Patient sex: M
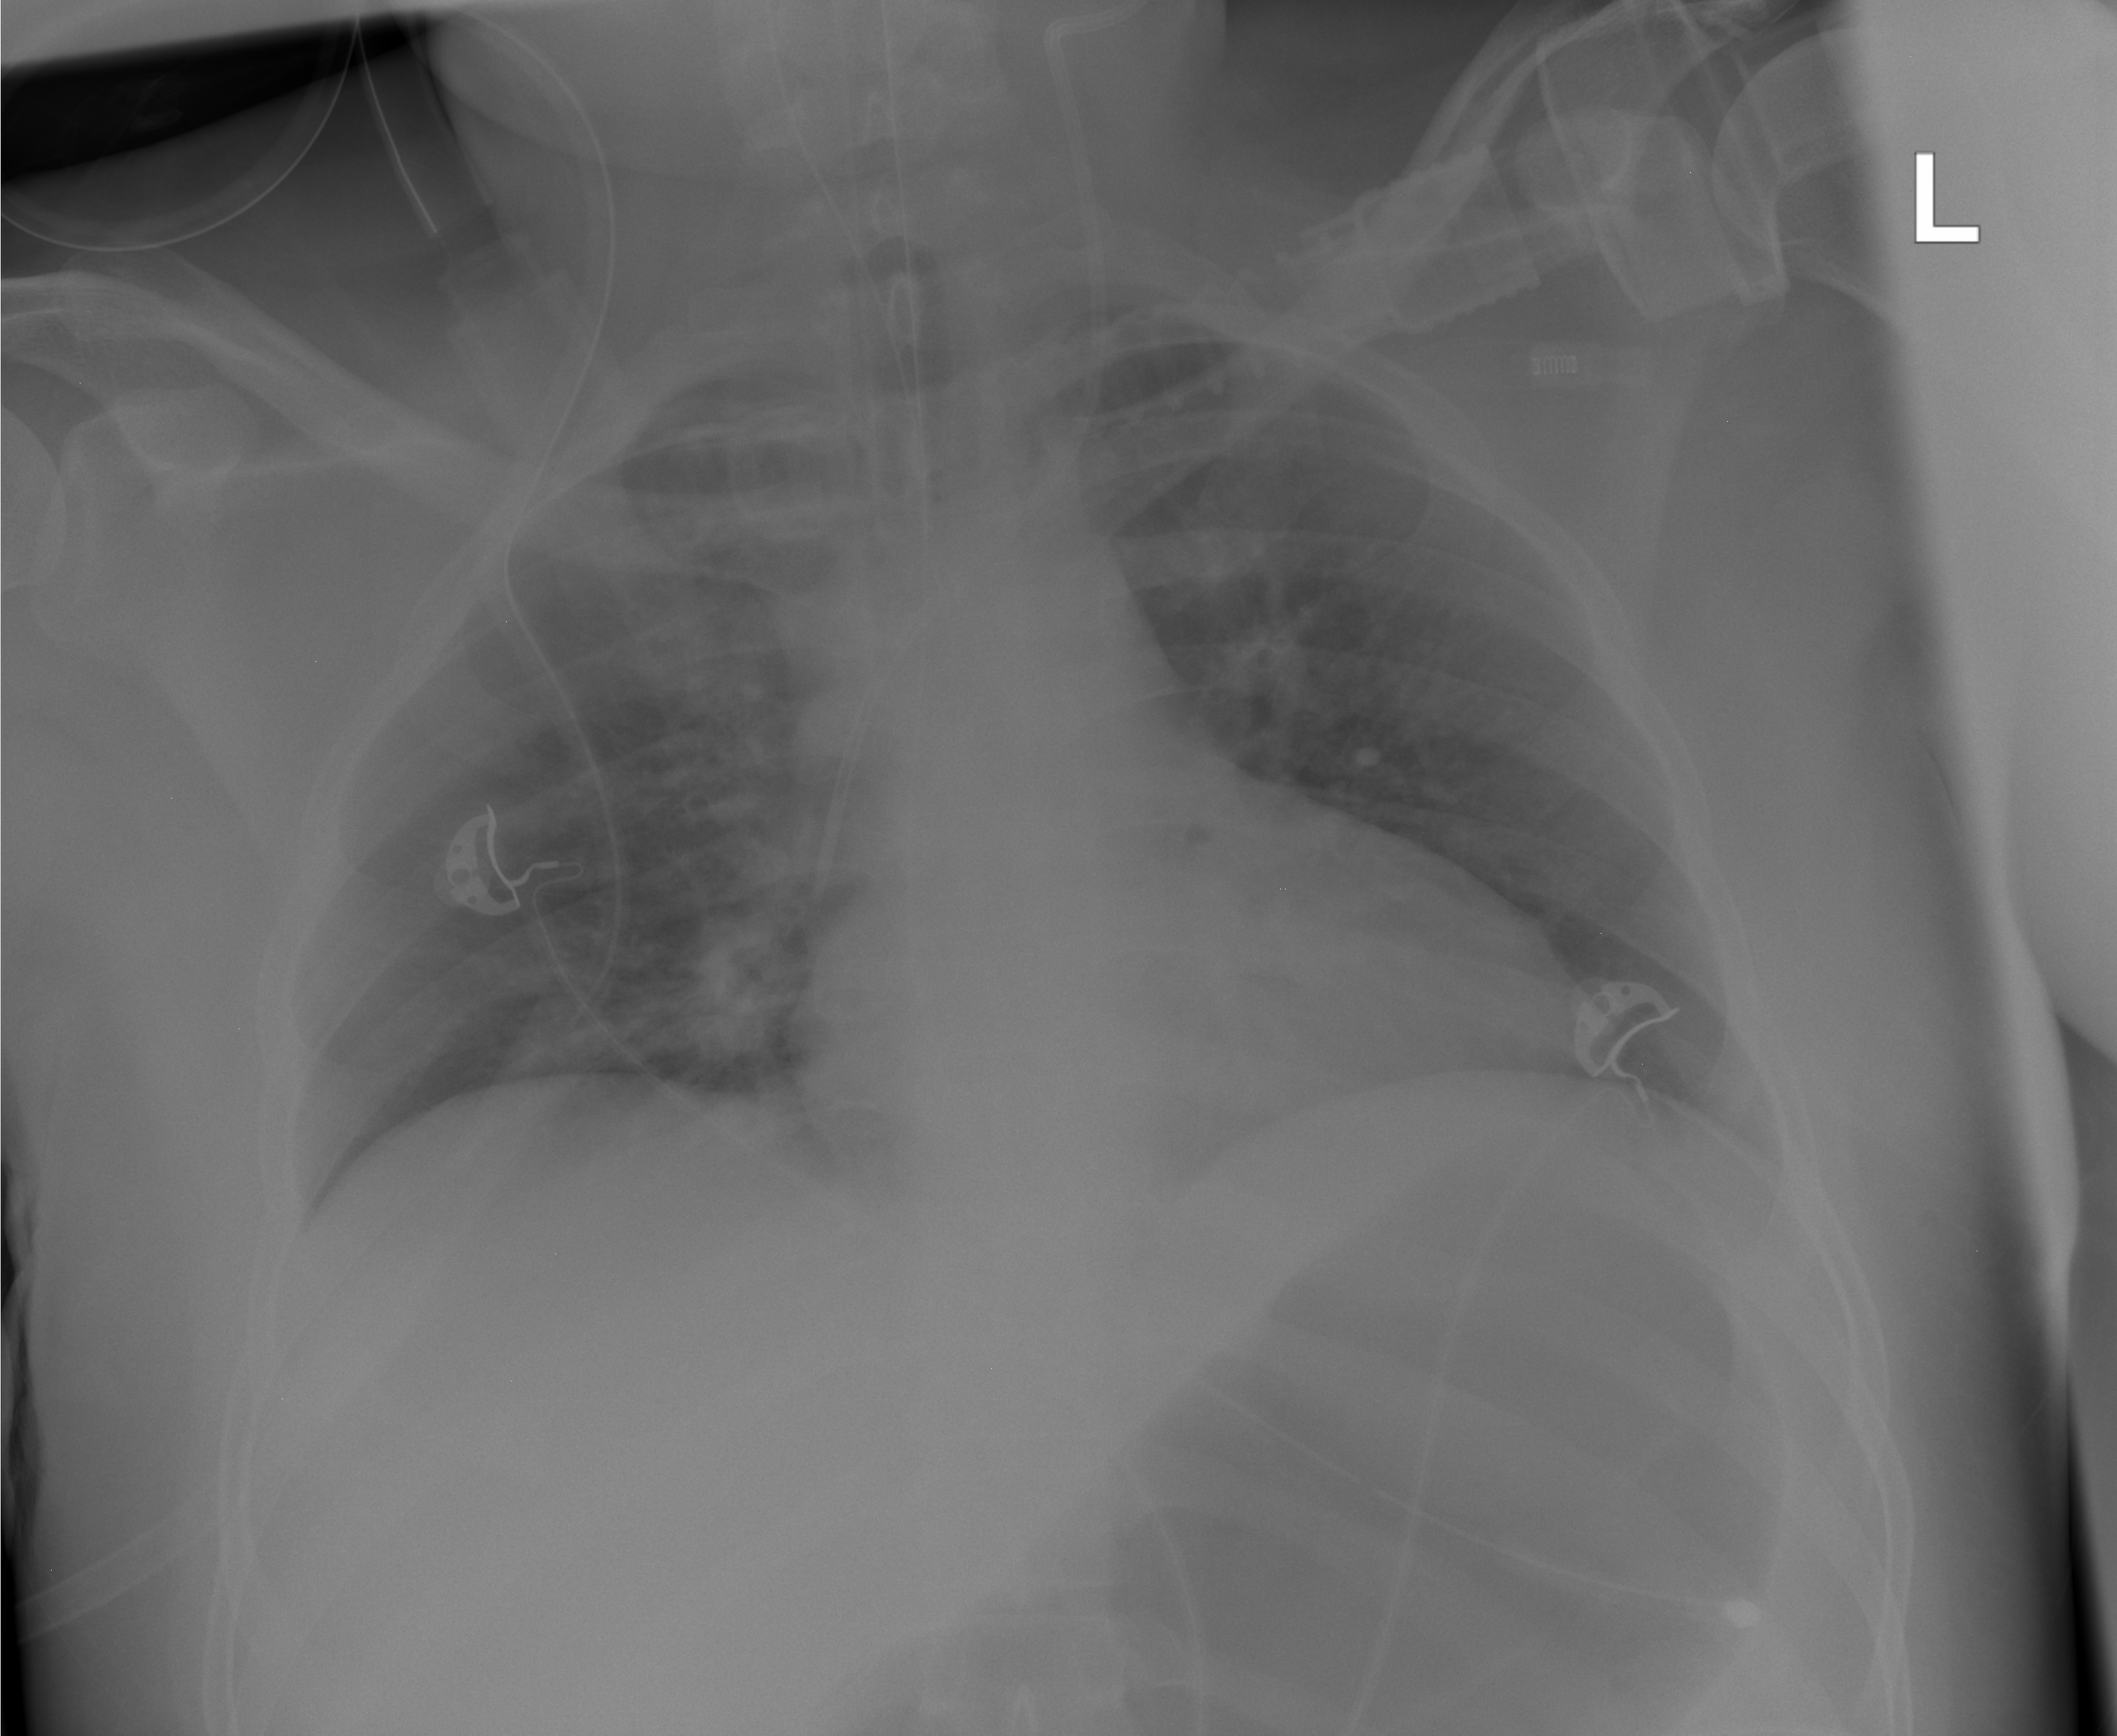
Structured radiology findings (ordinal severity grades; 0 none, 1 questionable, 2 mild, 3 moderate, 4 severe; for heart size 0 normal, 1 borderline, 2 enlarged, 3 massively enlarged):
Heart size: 2
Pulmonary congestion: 1
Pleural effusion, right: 0
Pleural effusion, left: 0
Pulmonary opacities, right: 0
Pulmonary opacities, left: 0
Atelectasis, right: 1
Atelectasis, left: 1